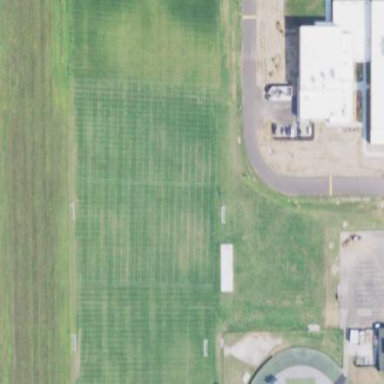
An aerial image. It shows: Soccer pitch for leisureland activities.